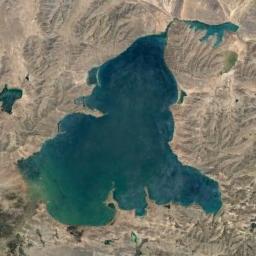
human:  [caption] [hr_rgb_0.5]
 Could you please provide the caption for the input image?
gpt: The lake lies in a mountainous area and the water is deep green .

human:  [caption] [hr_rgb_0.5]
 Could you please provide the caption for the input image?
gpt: An irregularly shaped light blue lake surrounded by yellow-brown mountains with a small lake next to it .

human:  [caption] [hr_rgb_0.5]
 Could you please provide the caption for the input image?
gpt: The ground is uneven around the lake .

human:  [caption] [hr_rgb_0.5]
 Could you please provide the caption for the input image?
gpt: The lake is large in area .

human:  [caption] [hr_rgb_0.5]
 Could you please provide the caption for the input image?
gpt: There are brown bare land around the lake .